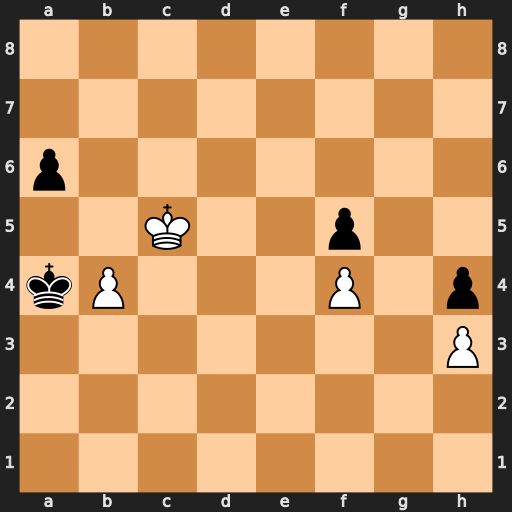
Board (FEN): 8/8/p7/2K2p2/kP3P1p/7P/8/8
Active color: w
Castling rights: -
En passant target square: -
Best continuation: Kc4 Ka3 b5 axb5+ Kxb5